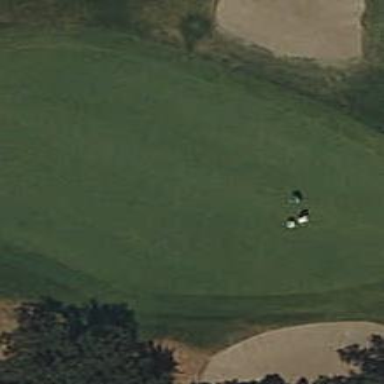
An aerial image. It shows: Golf green.